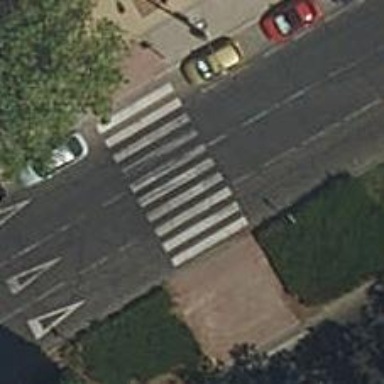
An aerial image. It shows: Road with traffic signals at the crossing.